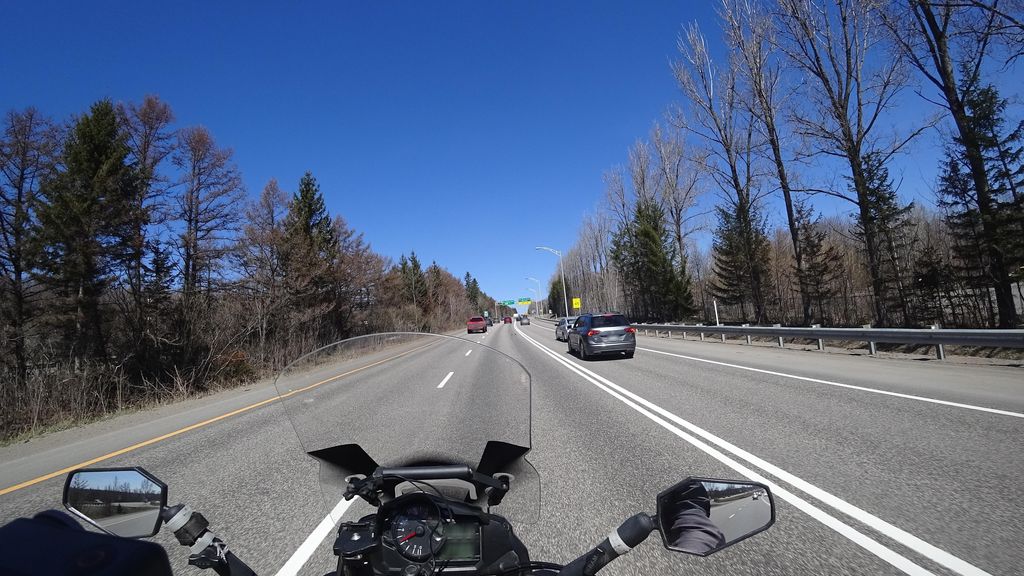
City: quebec_city